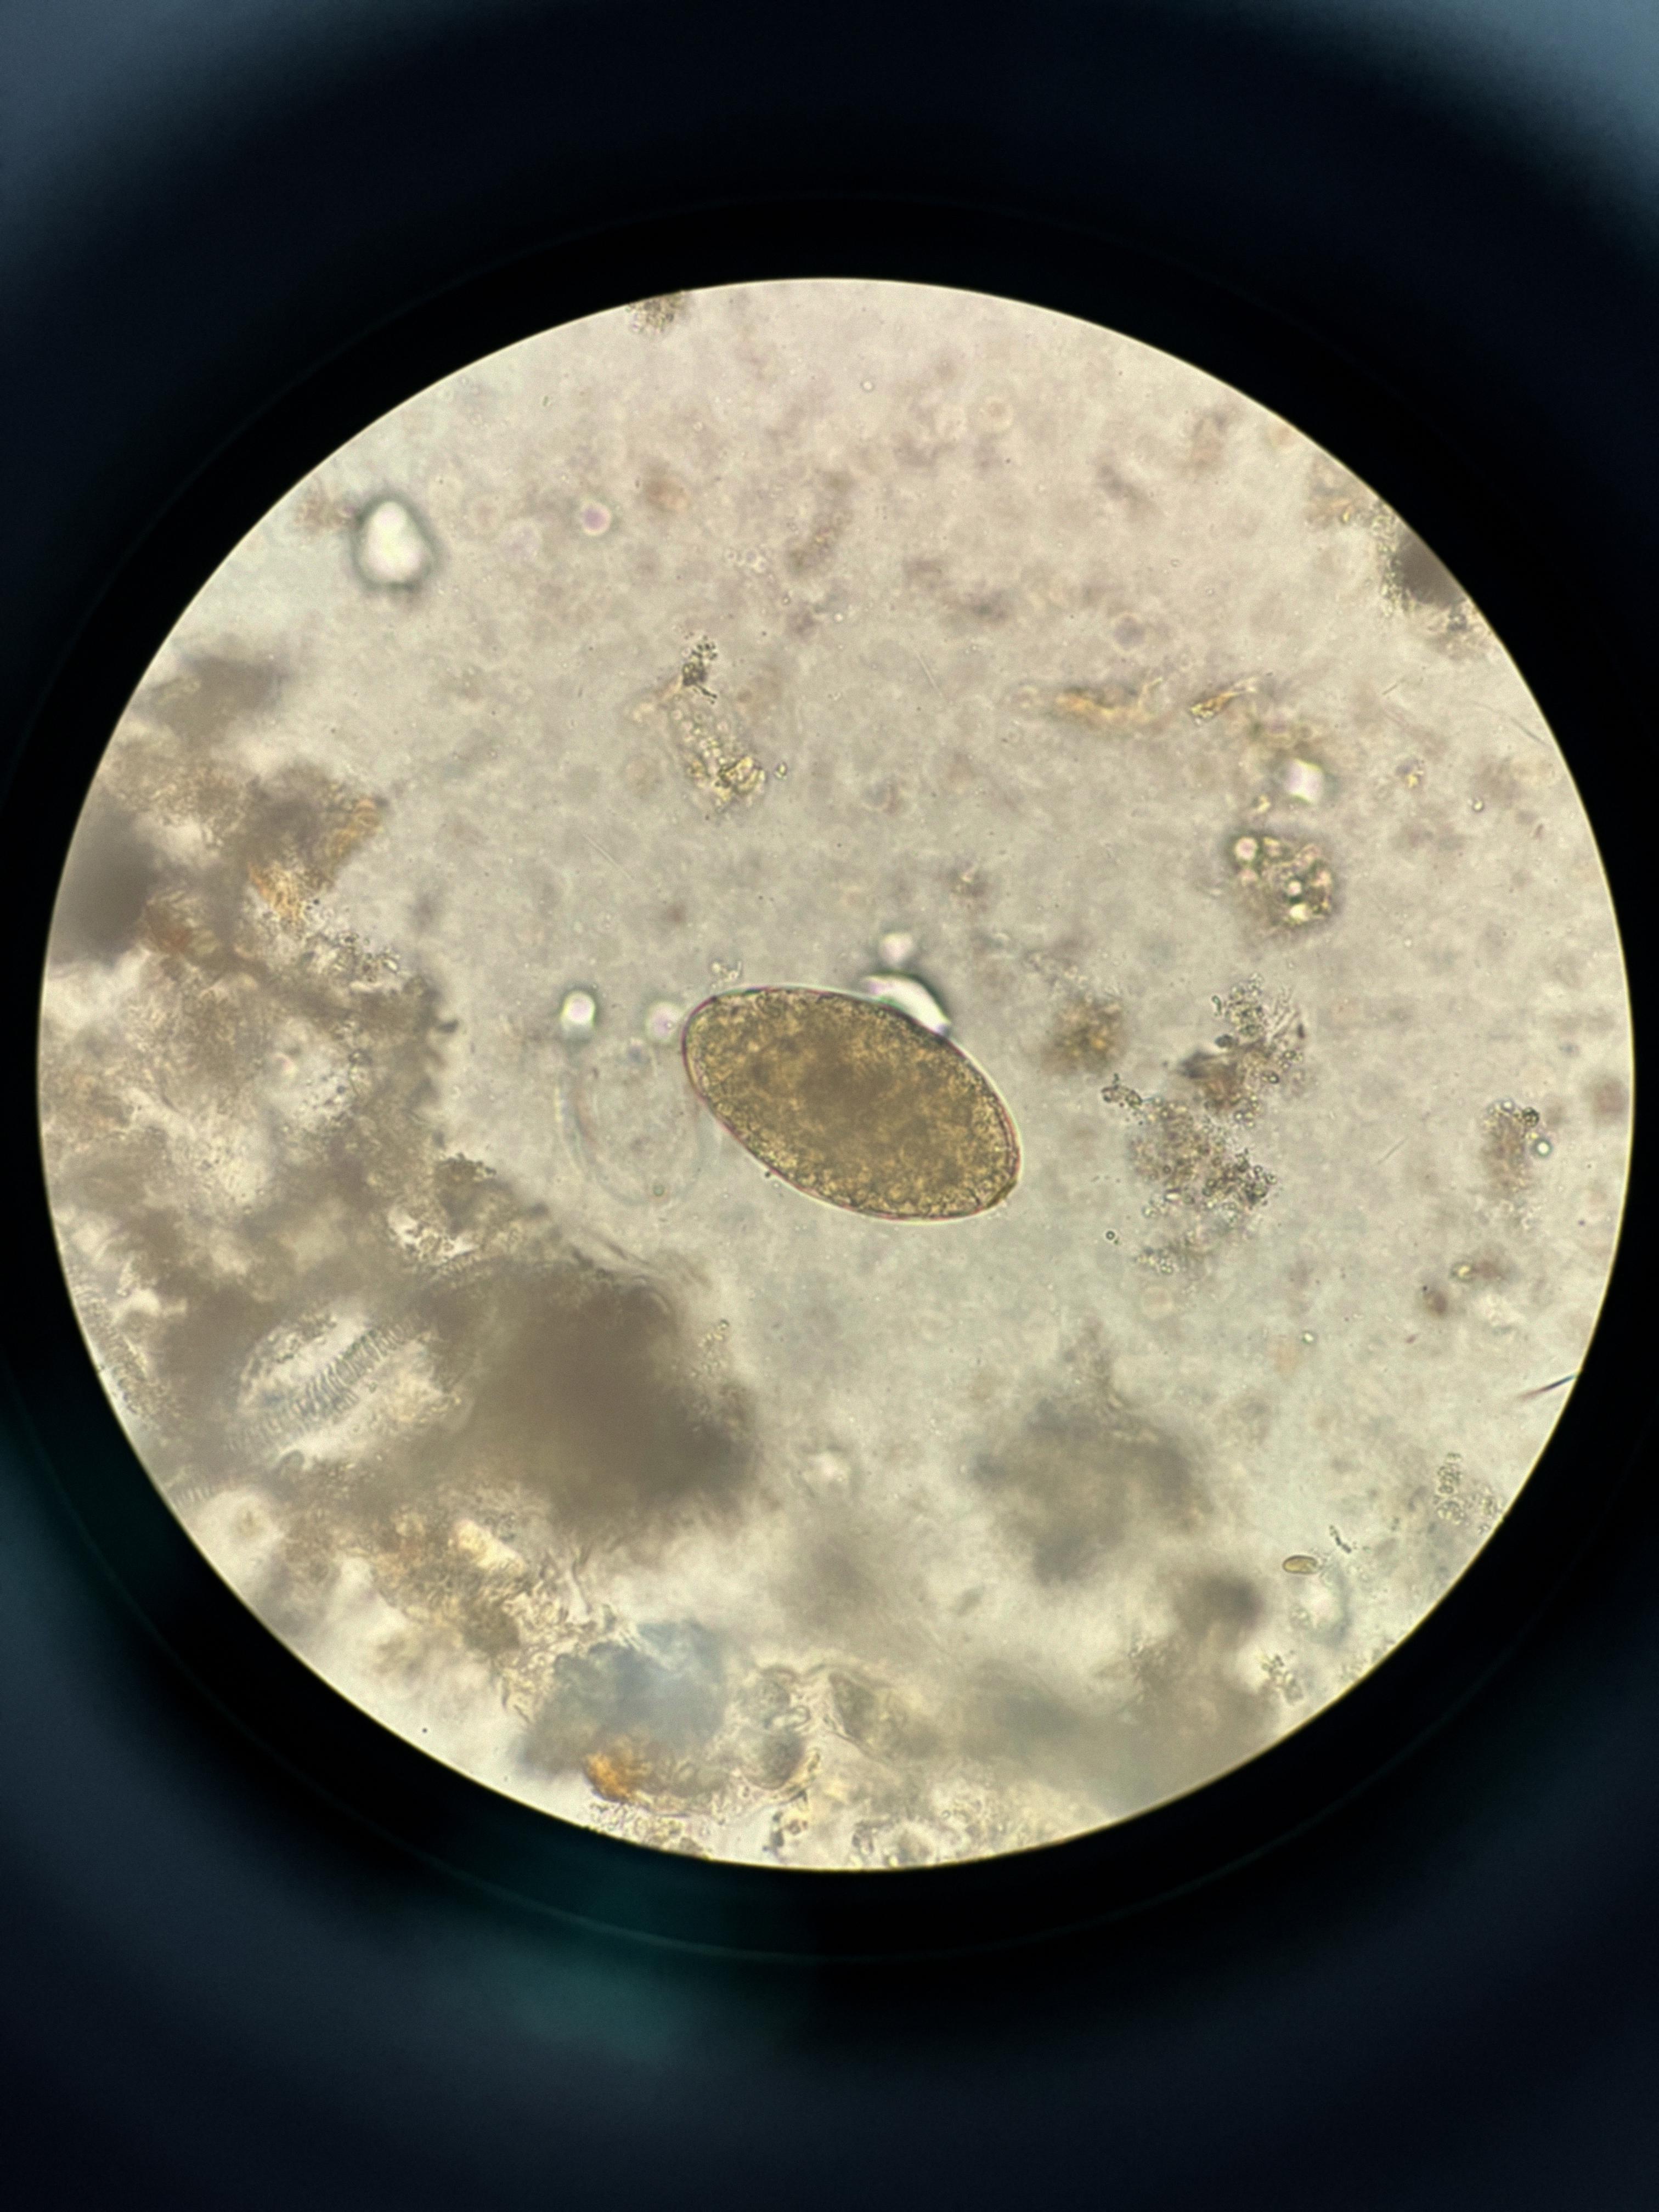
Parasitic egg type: Fasciolopsis buski